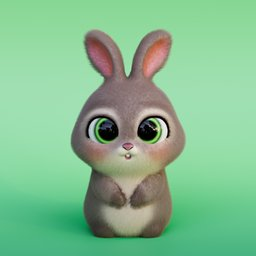
Label: animals